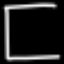
Label: square